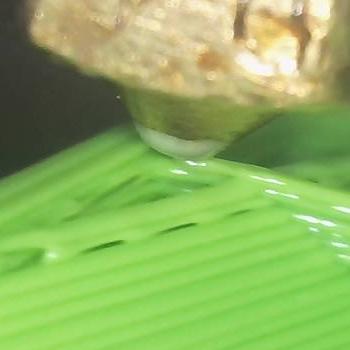
Flow rate: 74%